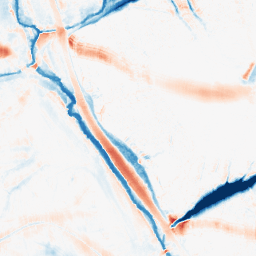
Category: morphological
Decomposition family: morphological_ellipse
Decomposition parameters: operation: average
width: 30
height: 20
Upsampling method: sinc_hamming
Upsampling parameters: scale: 8
kernel_size: 16
Upsampling scale: 8